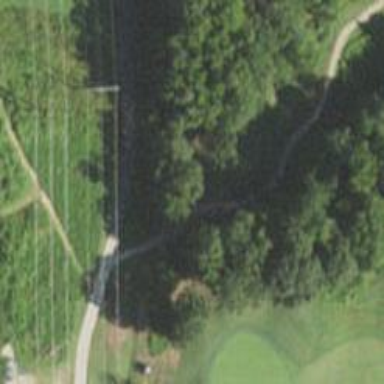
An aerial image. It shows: Service road designated as golf cart path.